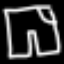
Label: pants